Question: As far as I know, if the item inside a structure is a pointer, you call it with '->', if it's a normal value it is used '.'.
here my typedefs:
'''
typedef struct
{
char name[50];
int quantity;
}ing;
typedef struct
{
char name[50];
ing *n;
int price, n_ing, max_producity;
}prod;
'''
then I declare a 'prod a;' and I allocate 'a->n=malloc(n*sizeof(ing));'.
But when I try to access to 'a.n->name' it gives me error.
All the 4 combinations gives me error "error: invalid type argument of '->' (have 'prod' (or 'ing'))" or "error: subscripted value is neither array nor pointer nor vector".
Why?
---
'''
int ret_max_producity(prod a, ing n, int dim_n)
{
int max_prod=32100, i;
for(i=0; i<a.n_ing; i++)
{
/* here!->*/if((n[find_ing(n, a.n[i]->name, dim_n)].quantity)/(a.n->quantity)<max_prod)
{
/* here!->*/ max_prod=(n[find_ing(n ,a.n[i]->name, dim_n)].quantity/a.n->quantity);
}
}
if(max_prod==32100)
{
printf("ERROR WHILE FINDING MAX PRODUCITY FOR PRODUCT %s, ABORTING", a.name);
system("pause");
exit(EXIT_FAILURE);
}
return max_prod;
}
'''
---
'''
int find_ing(ing v, char *s, int dim)
{
int i;
for(i=0; i<dim; i++)
{
if(strcmp(s, v.name)==0)
{
return i;
}
}
printf("
ERROR WHILE FINDING INGREDIENT %s IN VECTOR, ABORTING...", s);
system("pause");
exit(EXIT_FAILURE);
}
'''
---

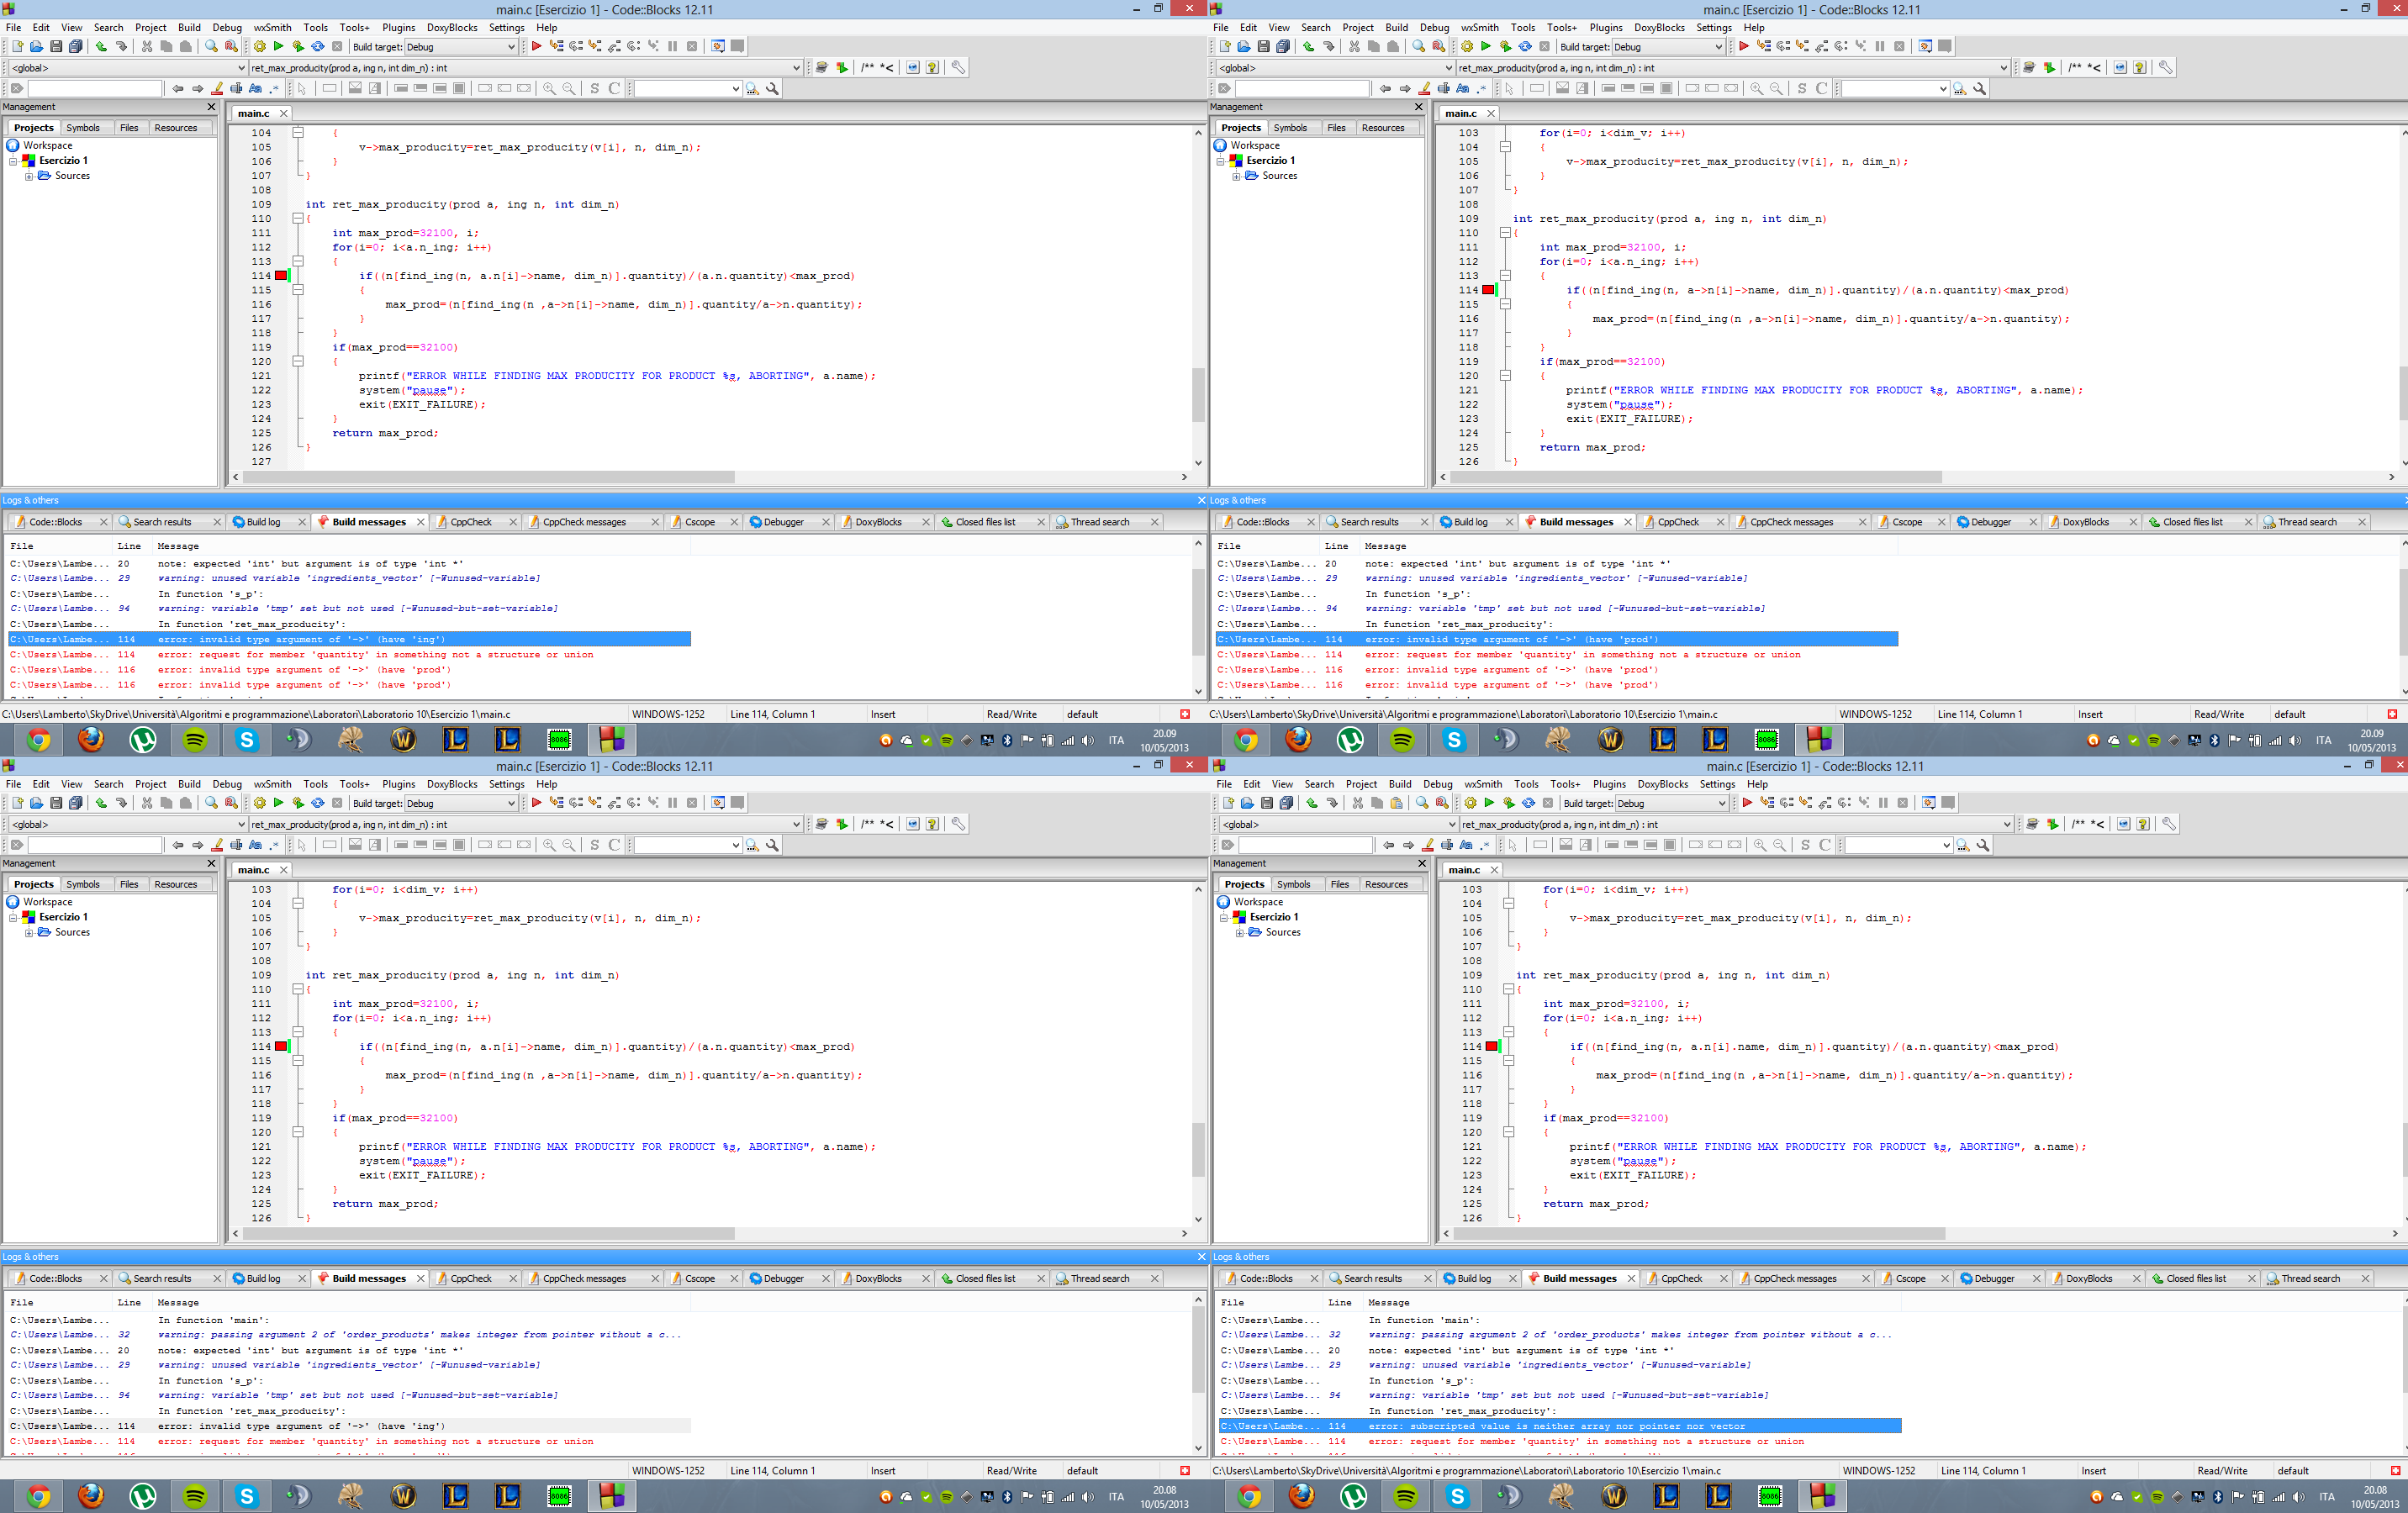
Answer: 'As far as I know, if the item inside a structure is a pointer, you call it with ->, if it's a normal value it is used ..'
No, the '.' operator is used to access the members of a structure, the '->' operator is a short cut for dereference and '.', so you use that if you have a pointer to your structure. So:
'''
ing *n = malloc(sizeof(ing));
n->quantity = 5; // This is the same as
(*n).quantity = 5; // this.
'''
---
In the most basic sense, to access a structure's members you do this:
'''
ing n;
n.quanity = 5;
'''
To access the structure's members if you declare a pointer to your structure, you do this:
'''
ing *n;
n = malloc(sizeof(ing));
n->quanity = 5;
'''
---
'"prod a; and I allocate a->n=malloc(n*sizeof(ing));. But when I try to access to a->n->name it gives me error"'
If you are declaring a structure like that, then the reason it's giving you an error is because you're trying to deference something that's not a pointer.
'''
a.n->name
'''
would be correct.
After seeing your code I see what your problem is:
'''
* here!->*/if((n[find_ing(n, a.n[i]->name, dim_n)].quantity)/(a.n->quantity)<max_prod)
'''
The issue is you're doing more dereferencing than you think. The '[i]' is doing an add and dereference then the '->' is doing another level of it.
Here's a quick example of how it should look:
'''
prod a;
a.n = malloc(3 * sizeof(ing)); // array of 3 ing structs
a.n[1].quantity = 5; // access quanity member of ing struct 1
'''
Here's the line in question:
'''
* here!->*/if((n[find_ing(n, a.n[i]->name, dim_n)].quantity)/(a.n->quantity)<max_prod)
'''
Here's what it should have been:
'''
if((n[find_ing(n, a.n[i].name, dim_n)].quantity)/(a.n->quantity)<max_prod)
'''
Totally overlooked the obvious. You're passing a single 'ing' struct to this function called 'n':
'''
int ret_max_producity(prod a, ing n, int dim_n)
^
|
that's just a single struct totally different than
the n that's passed in as a member in the 'a' struct
'''
But then in your if check you're trying to access this struct as an array:
'''
n[find_ing(n, a.n[i]->name, dim_n)].quantity
'''
You have an array of 'ing' structures in the 'n' variable, you only have a single 'ing' variable. So it's yelling at you for treating this single struct as an array of structs.